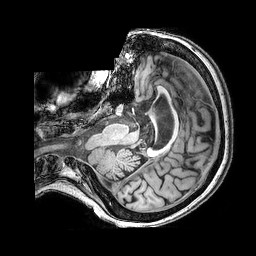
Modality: T1w
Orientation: axial
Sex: female
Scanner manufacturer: philips
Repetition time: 0.008166 s
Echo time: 0.00376 s